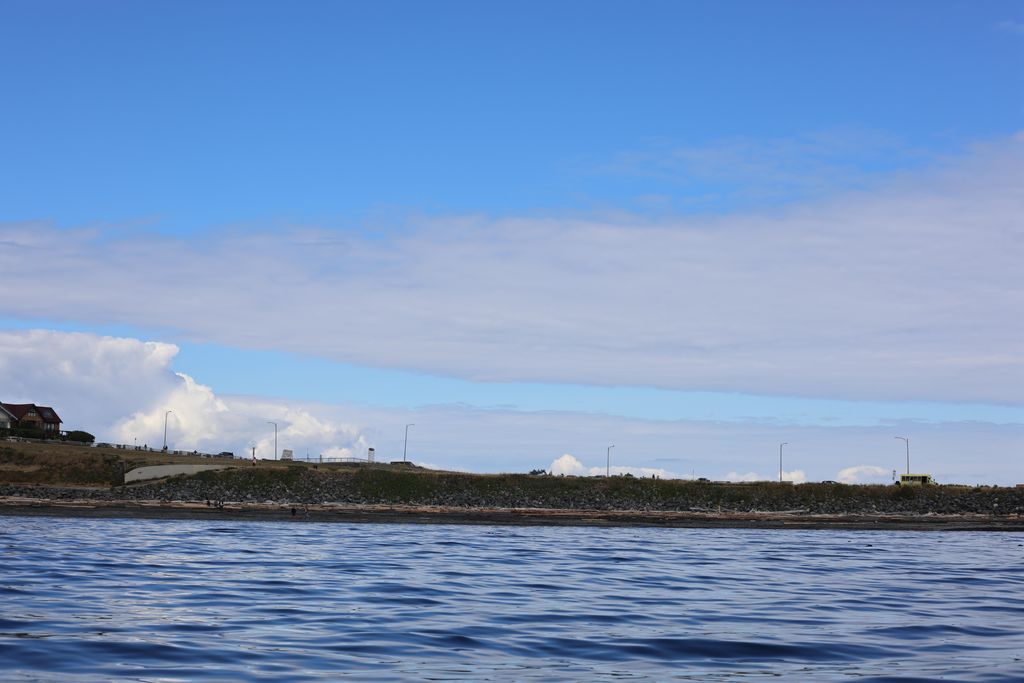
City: victoria